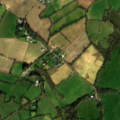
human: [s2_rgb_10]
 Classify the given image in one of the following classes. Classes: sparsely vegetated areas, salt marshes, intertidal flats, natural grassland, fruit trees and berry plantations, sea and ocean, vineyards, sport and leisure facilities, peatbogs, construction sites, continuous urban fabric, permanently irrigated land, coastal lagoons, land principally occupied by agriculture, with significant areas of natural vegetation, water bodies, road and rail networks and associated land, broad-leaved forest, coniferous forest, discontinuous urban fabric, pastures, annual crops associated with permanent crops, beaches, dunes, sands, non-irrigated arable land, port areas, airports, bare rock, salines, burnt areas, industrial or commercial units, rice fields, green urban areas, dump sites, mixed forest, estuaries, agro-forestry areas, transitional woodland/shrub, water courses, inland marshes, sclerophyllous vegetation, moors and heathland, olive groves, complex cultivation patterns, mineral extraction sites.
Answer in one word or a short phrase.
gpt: non-irrigated arable land, pastures